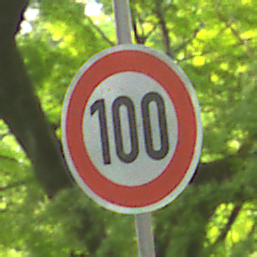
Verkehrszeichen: Geschwindigkeit100
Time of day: MorningAfternoon
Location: Outdoor (RoadRail)
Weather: Clear
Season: NotSpecified
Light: Natural